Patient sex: M
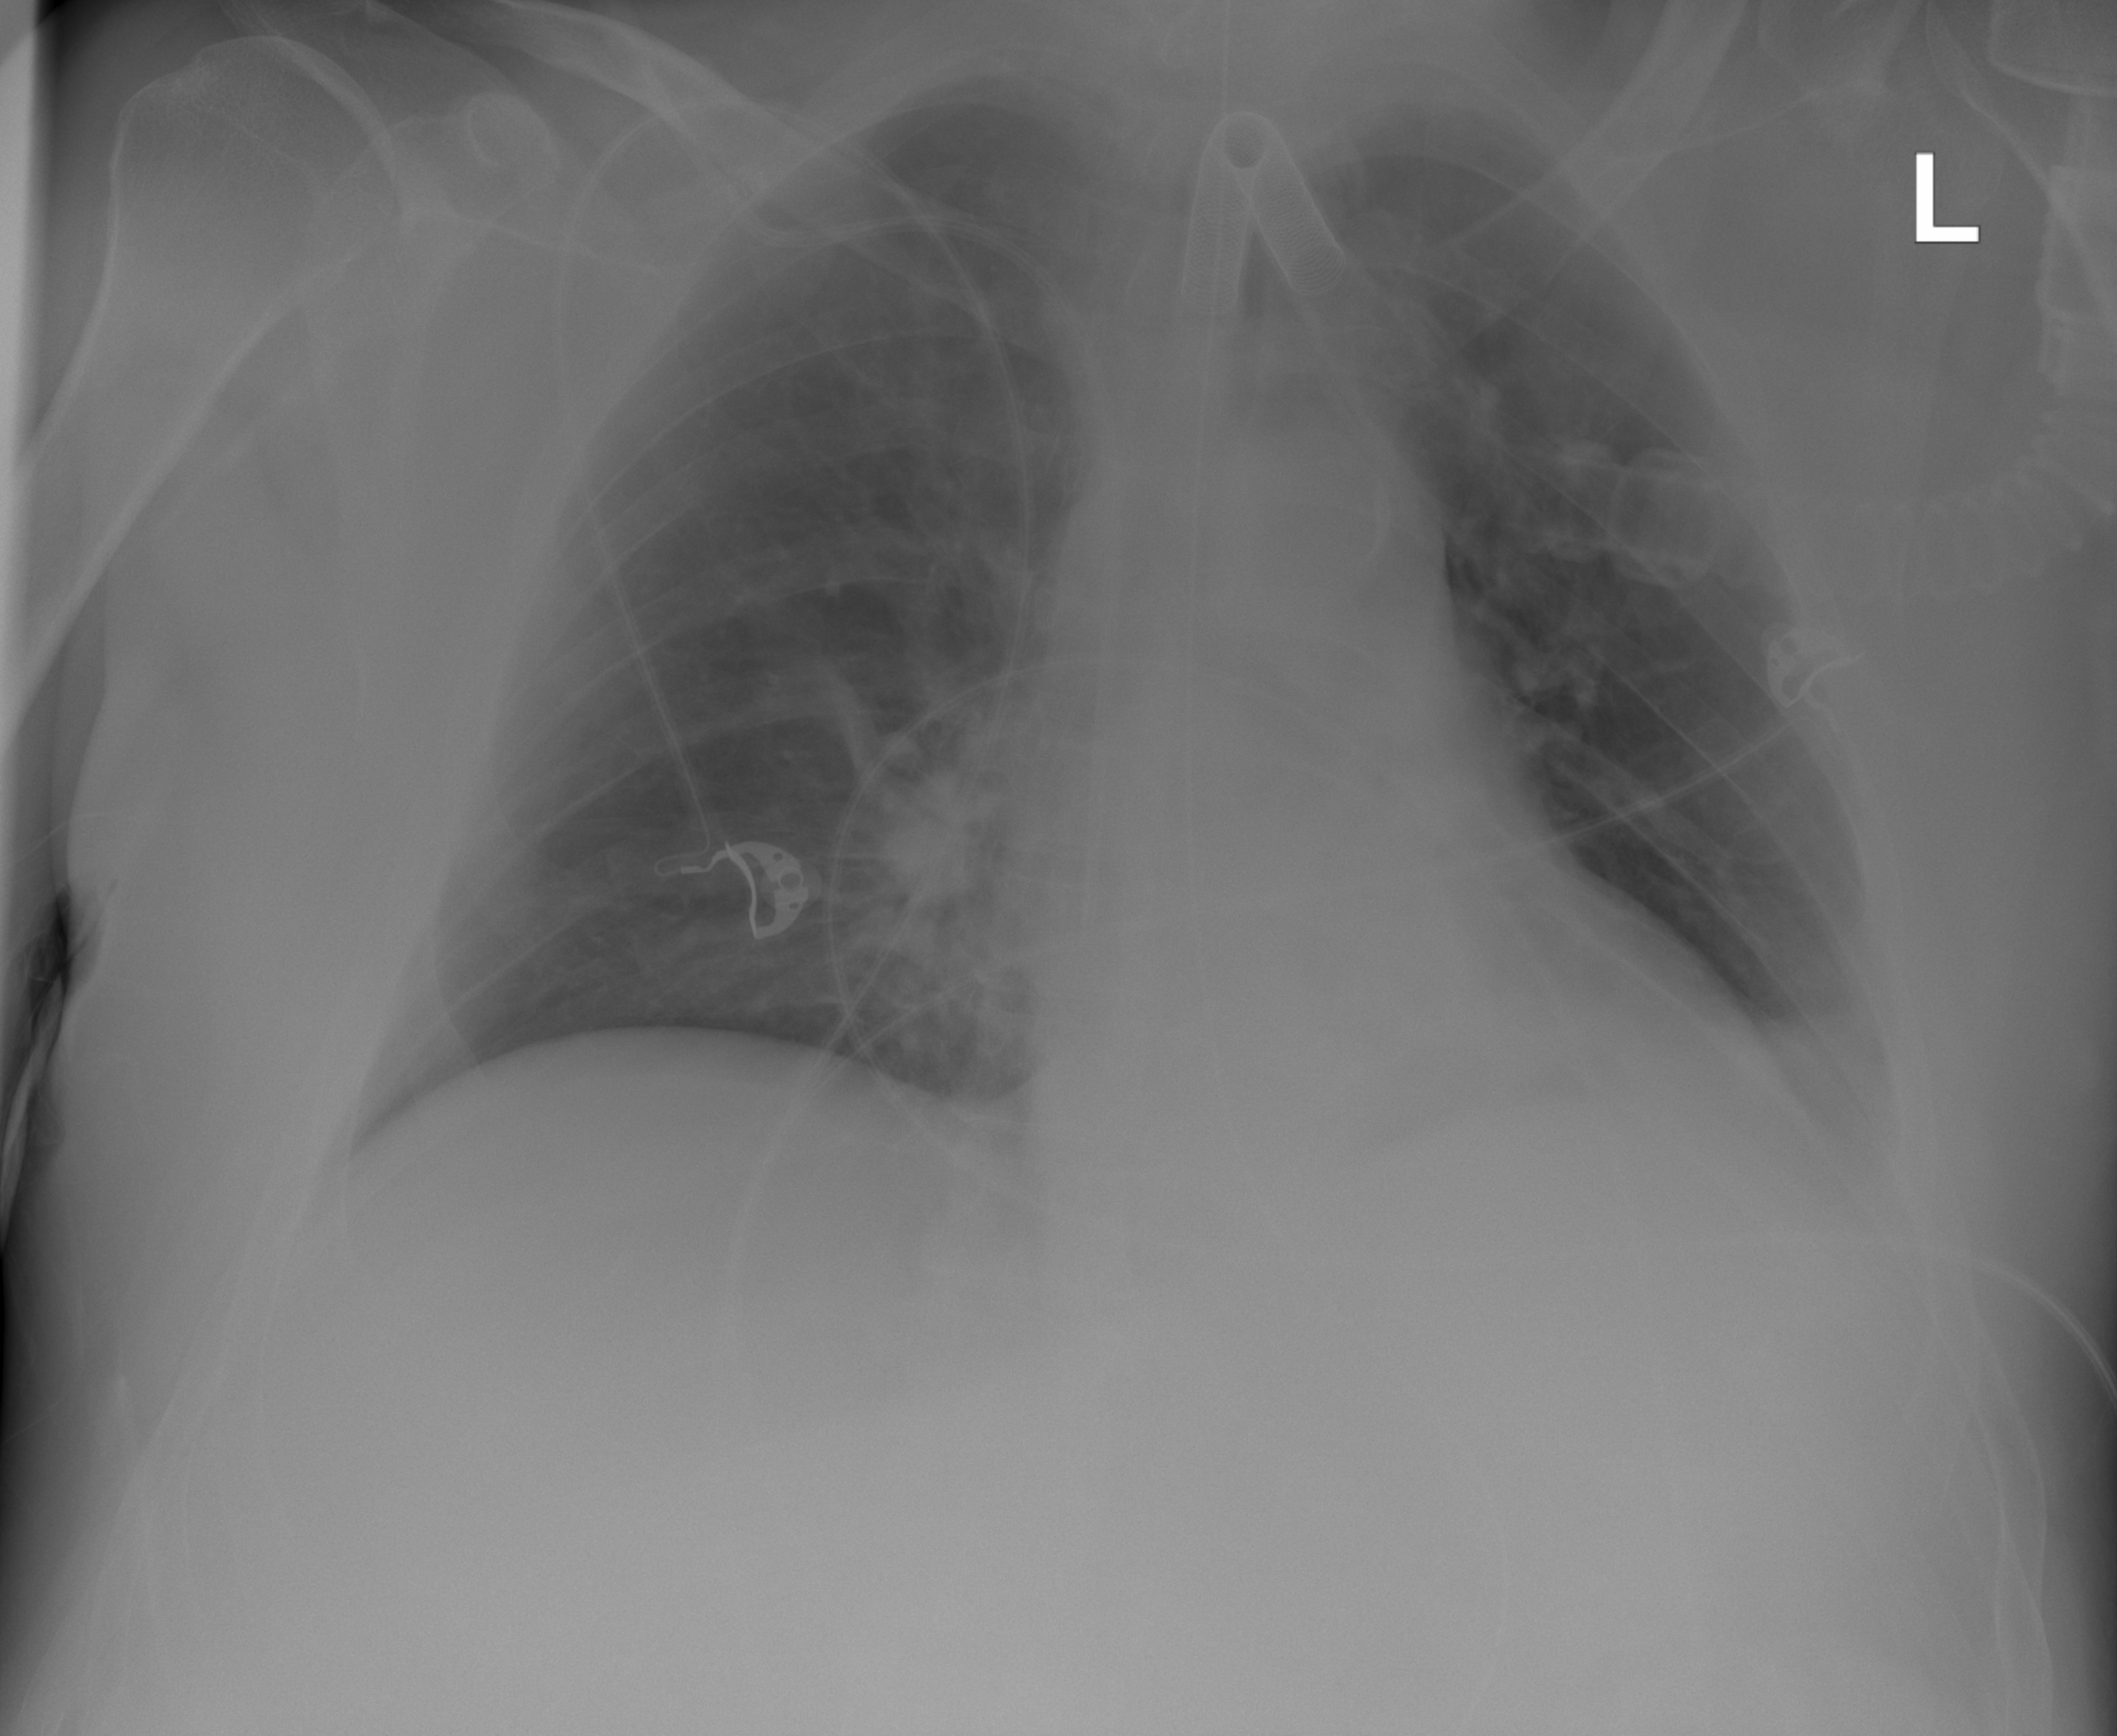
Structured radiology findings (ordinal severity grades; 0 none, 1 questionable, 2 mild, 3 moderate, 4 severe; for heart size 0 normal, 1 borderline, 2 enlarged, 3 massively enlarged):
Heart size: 1
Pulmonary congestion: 2
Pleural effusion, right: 0
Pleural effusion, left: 2
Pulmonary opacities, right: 0
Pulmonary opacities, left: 0
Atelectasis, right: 0
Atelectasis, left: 0